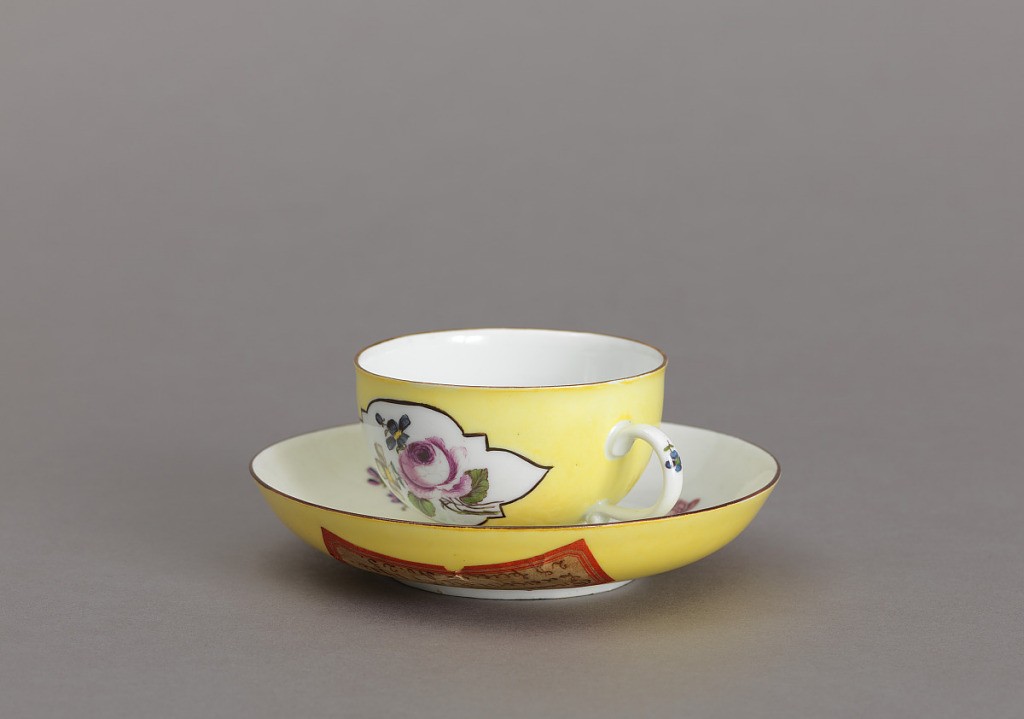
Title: Cup and Saucer
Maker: Meissen Porcelain Manufactory, German, active from 1710 to the present
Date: mid- 18th century
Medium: hard paste porcelain, vitreous enamel
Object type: cup and saucer
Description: Cup with simple loop handle; saucer deep, with curved sides.  Inside of cup and saucer white, with scattered flowers; outside of cup and underside of rim of saucer yellow, with white reserve panels, on cup, in which are flowers.  Edges of cup and saucer brown.